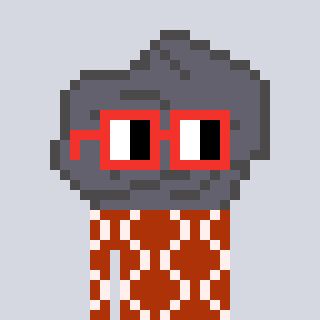
a pixel art character with square red glasses, a rock-shaped head and a hotbrown-colored body on a cool background